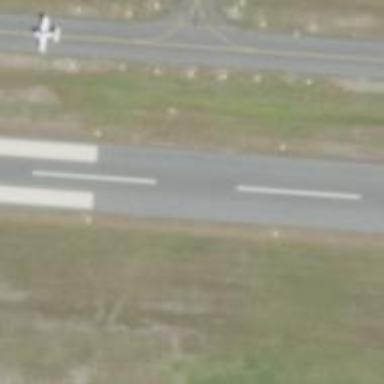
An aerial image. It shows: Image of taxiway at airport.